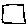
Label: square